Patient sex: F
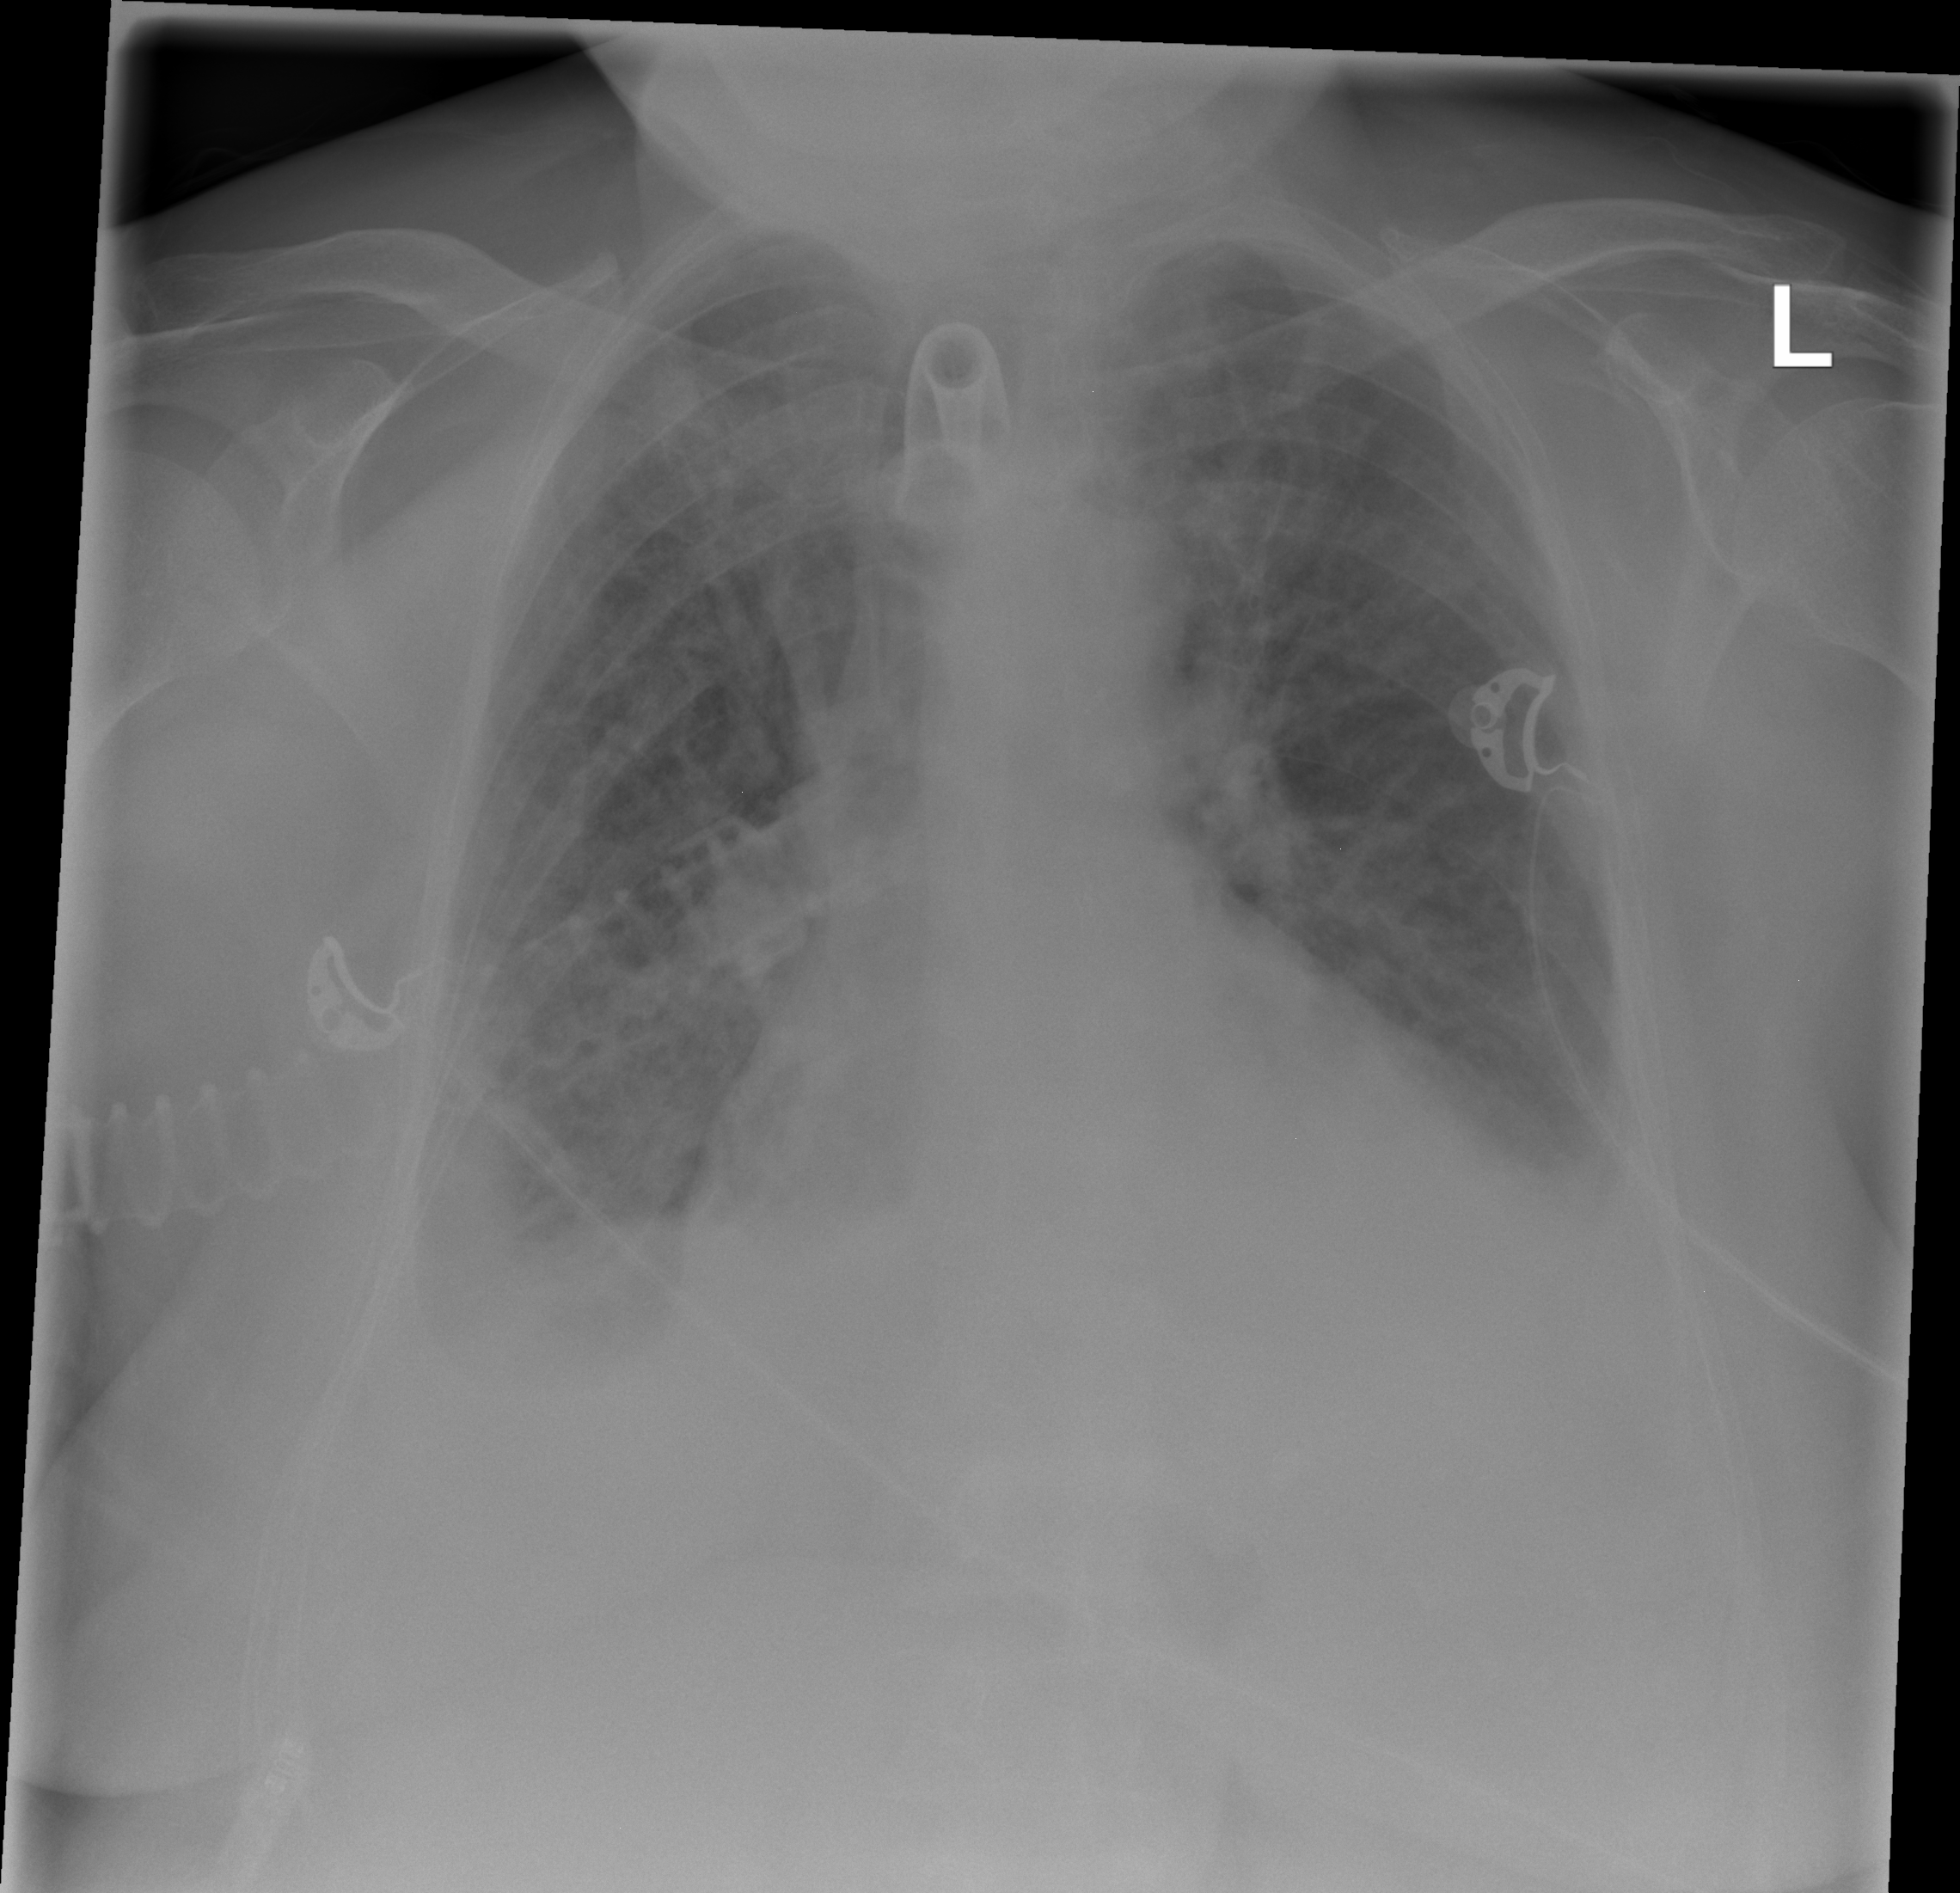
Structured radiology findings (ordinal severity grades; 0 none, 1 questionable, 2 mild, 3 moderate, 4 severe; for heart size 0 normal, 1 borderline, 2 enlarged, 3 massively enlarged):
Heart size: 2
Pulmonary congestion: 2
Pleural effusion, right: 2
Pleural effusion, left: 2
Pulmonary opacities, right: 2
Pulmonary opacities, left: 0
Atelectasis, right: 2
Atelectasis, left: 2